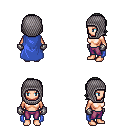
a pixel art fantasy rpg character, female body template, human, light skin, blue cape, magenta pants, gray long bangs hairstyle, chain hood, metal gloves, four views (front, back, left, right), 2x2 character sprite sheet, small pixel art, hard edges, no anti-aliasing